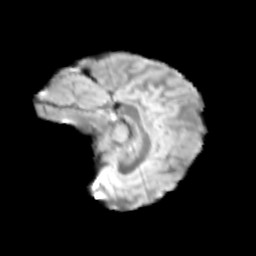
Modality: T2w
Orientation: sagittal
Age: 13
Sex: male
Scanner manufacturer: siemens
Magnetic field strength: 3 T
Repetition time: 3.8 s
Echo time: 0.07 s